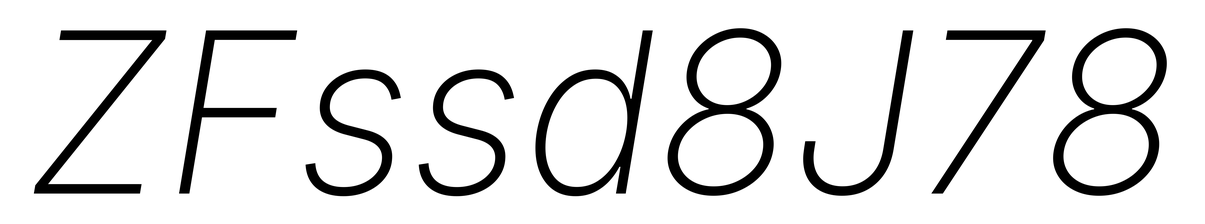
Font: Inter-Italic_ExtraLight_Italic